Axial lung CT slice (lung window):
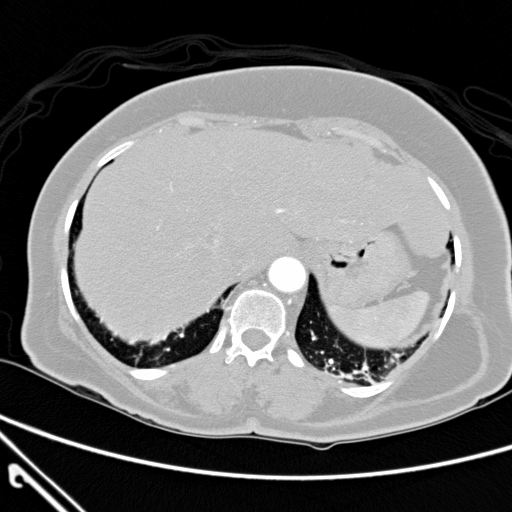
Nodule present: no